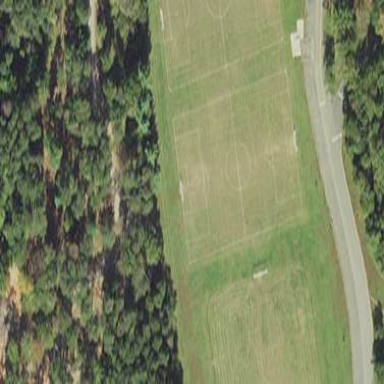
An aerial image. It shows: Soccer pitch for leisureland activities.